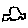
Label: car